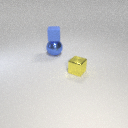
large blue metal sphere below small blue rubber cube